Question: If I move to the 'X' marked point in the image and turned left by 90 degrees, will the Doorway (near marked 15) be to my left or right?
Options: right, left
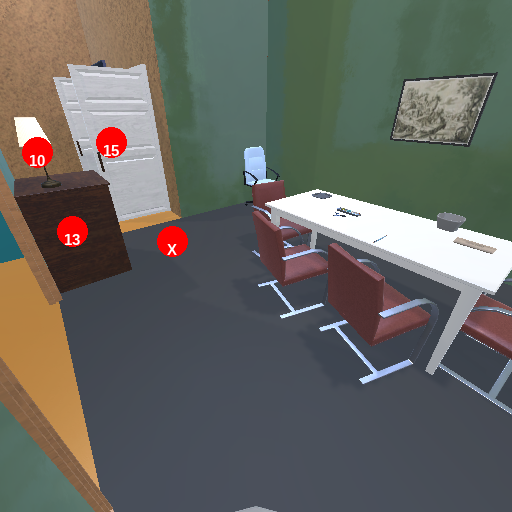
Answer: right